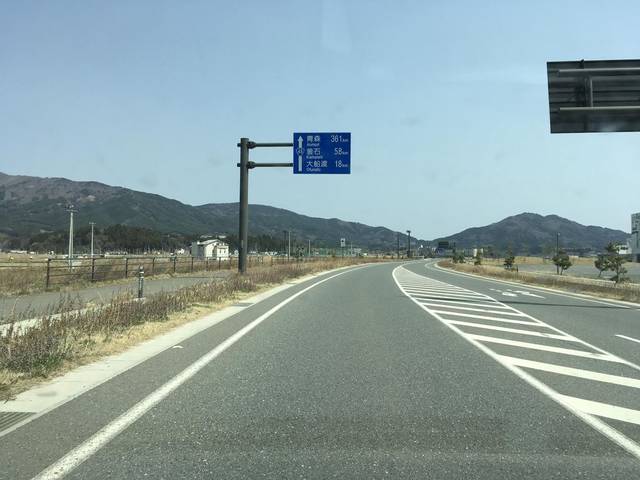
Region: Japan
Coordinates: 39.008, 141.627